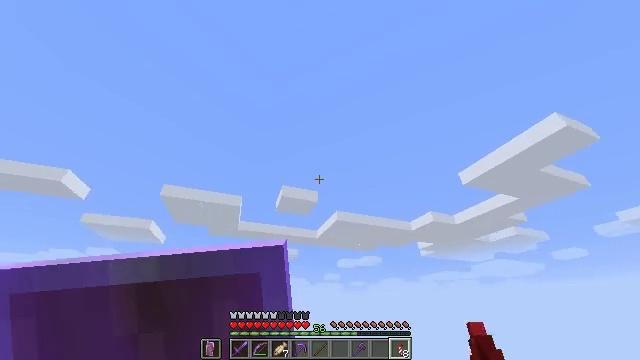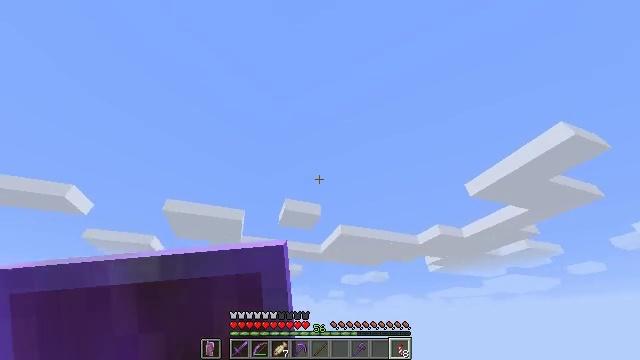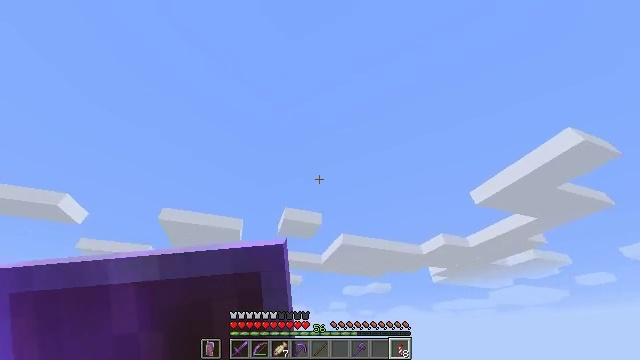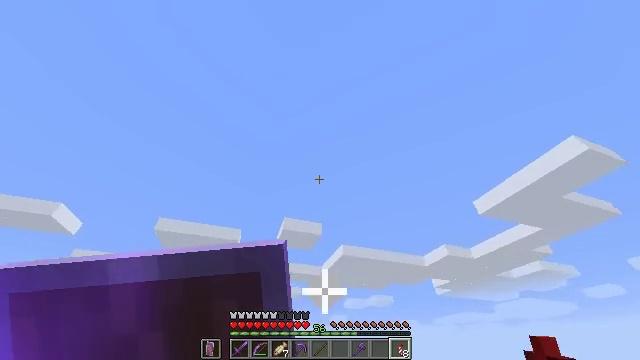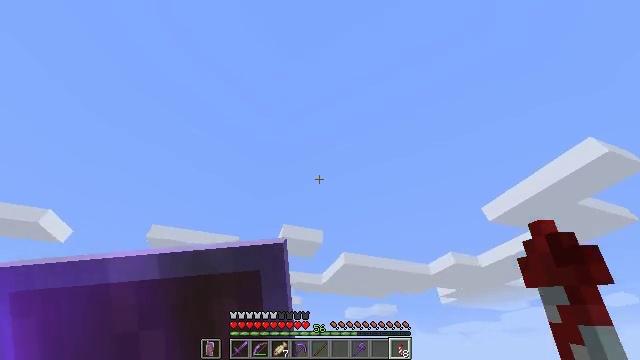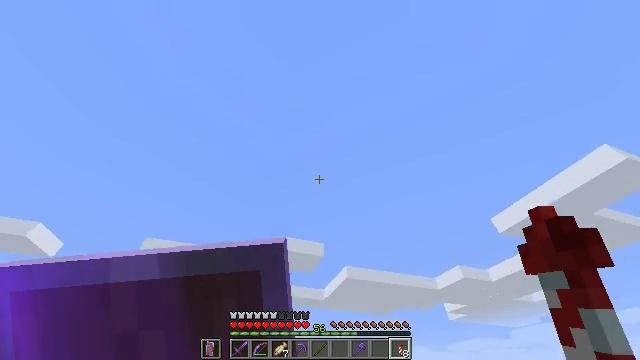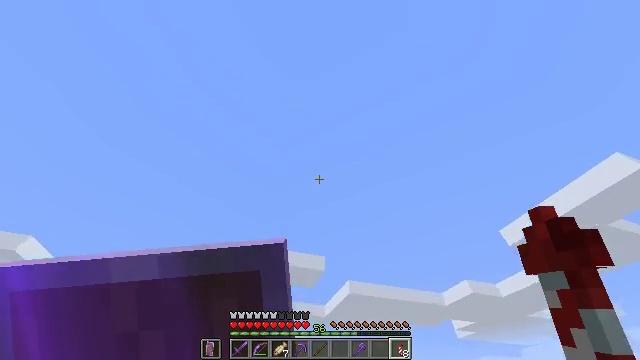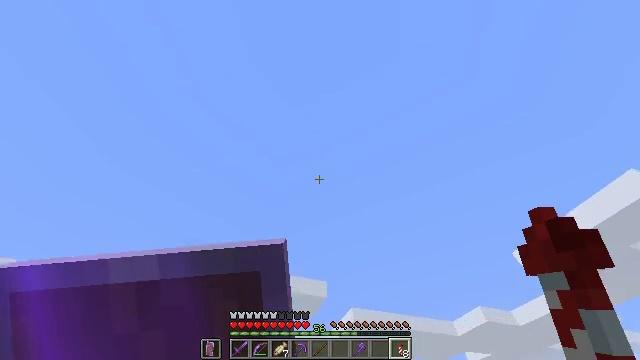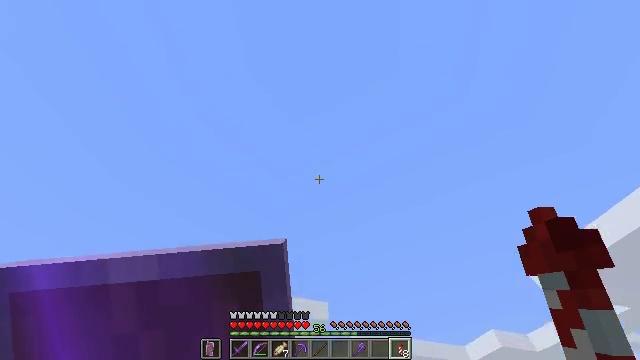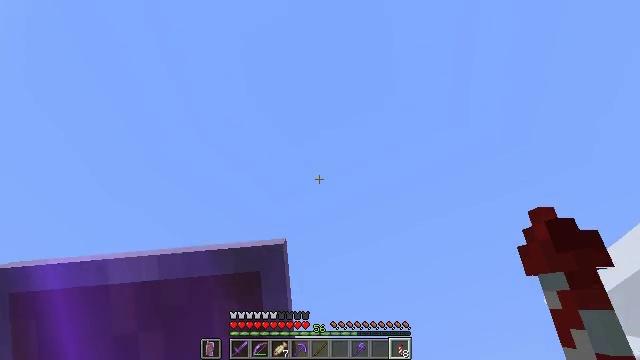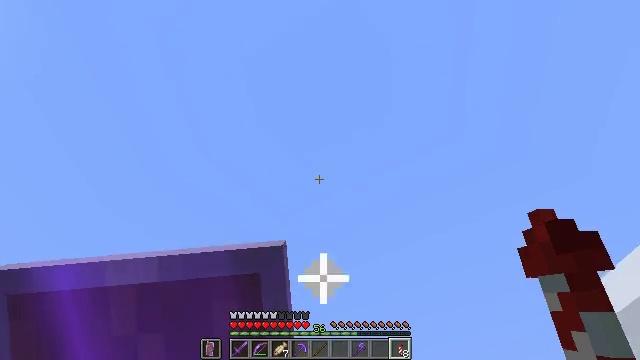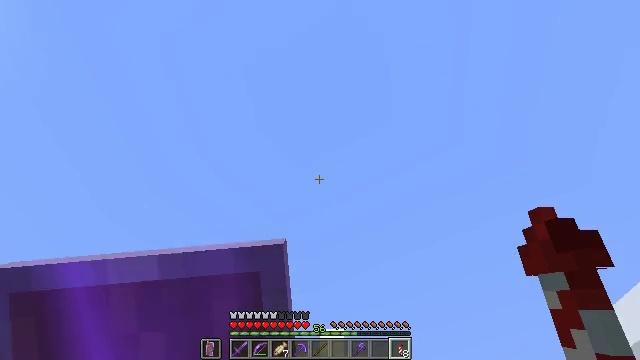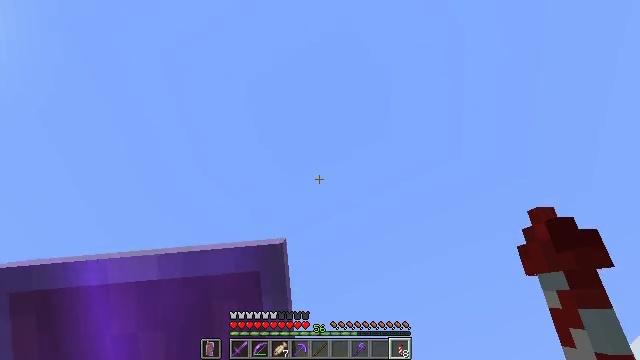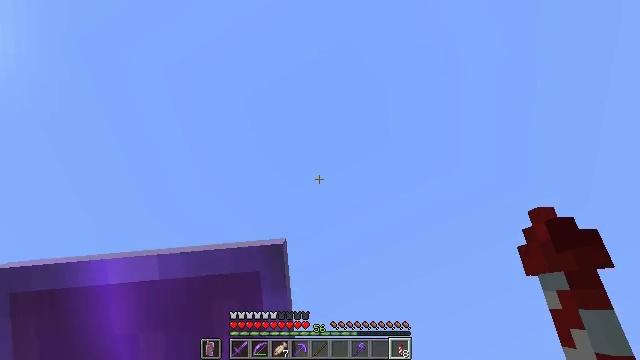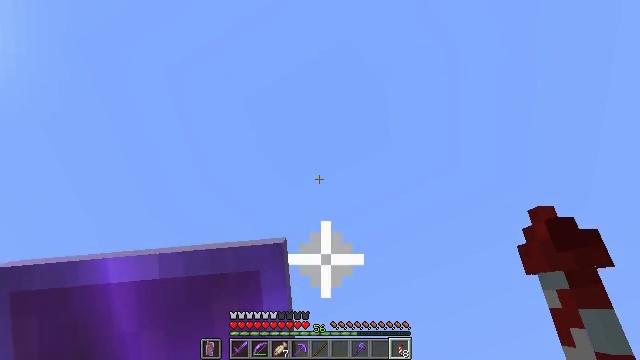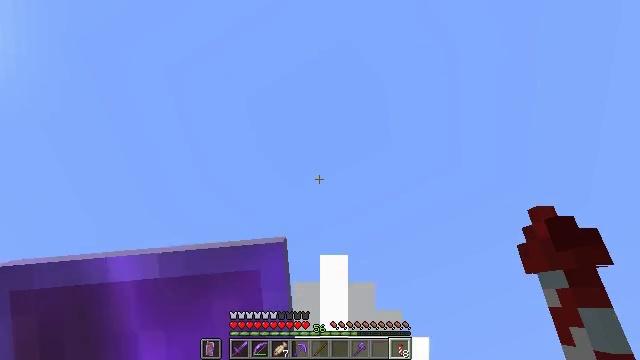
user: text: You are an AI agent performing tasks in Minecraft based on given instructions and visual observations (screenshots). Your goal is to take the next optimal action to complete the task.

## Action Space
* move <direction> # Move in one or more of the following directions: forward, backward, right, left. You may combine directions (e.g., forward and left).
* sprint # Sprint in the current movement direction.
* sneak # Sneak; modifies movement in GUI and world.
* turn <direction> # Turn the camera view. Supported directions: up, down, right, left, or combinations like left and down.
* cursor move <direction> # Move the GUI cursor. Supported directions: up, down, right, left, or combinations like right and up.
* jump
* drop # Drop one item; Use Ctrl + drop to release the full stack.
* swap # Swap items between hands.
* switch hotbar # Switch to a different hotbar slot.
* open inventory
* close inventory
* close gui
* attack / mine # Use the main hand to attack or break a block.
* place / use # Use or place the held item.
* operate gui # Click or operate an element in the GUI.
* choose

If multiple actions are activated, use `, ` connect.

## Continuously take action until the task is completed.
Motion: motion action
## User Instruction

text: Break oak leaves from the trees.
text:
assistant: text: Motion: move forward, sprint, turn left and up, jump
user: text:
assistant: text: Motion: move forward, sprint, turn up, jump
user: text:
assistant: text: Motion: move forward, sprint, turn up, jump
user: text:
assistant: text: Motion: move forward, sprint, turn up, jump
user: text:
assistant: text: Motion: move forward, sprint, turn up, jump
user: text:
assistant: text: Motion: move forward, sprint, turn up, jump
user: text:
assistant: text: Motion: move forward, sprint, turn up, jump
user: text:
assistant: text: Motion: move forward, sprint, turn up, jump
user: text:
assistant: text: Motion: move forward, sprint, turn up, jump
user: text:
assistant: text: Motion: move forward, sprint, turn up, jump
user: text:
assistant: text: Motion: move forward, sprint, turn up, jump
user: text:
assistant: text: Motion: move forward, sprint, turn up, jump
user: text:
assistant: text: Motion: move forward, sprint, turn up, jump
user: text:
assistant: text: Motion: move forward, sprint, jump
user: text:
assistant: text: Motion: move forward, sprint, jump
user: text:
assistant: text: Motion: move forward, sprint, jump
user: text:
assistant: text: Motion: move forward, sprint, jump
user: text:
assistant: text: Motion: move forward, sprint, jump
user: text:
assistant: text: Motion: move forward, sprint, jump
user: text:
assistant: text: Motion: move forward, sprint, jump
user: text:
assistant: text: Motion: move forward, sprint, jump
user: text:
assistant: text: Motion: move forward, sprint, jump
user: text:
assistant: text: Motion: move forward, sprint, jump
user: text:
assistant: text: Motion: move forward, sprint, jump
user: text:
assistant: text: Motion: move forward, sprint, jump
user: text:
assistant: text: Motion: move forward, sprint, jump
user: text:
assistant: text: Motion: move forward, sprint, jump
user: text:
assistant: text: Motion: move forward, sprint, jump
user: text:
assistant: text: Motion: move forward, sprint, jump
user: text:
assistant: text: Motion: move forward, sprint, jump